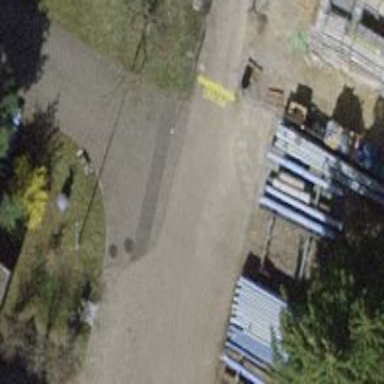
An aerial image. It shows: Driveway made of paving stones.